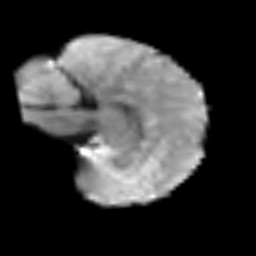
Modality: T2w
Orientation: sagittal
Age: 62
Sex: female
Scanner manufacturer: siemens
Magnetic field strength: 3 T
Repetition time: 3.2 s
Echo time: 0.081 s